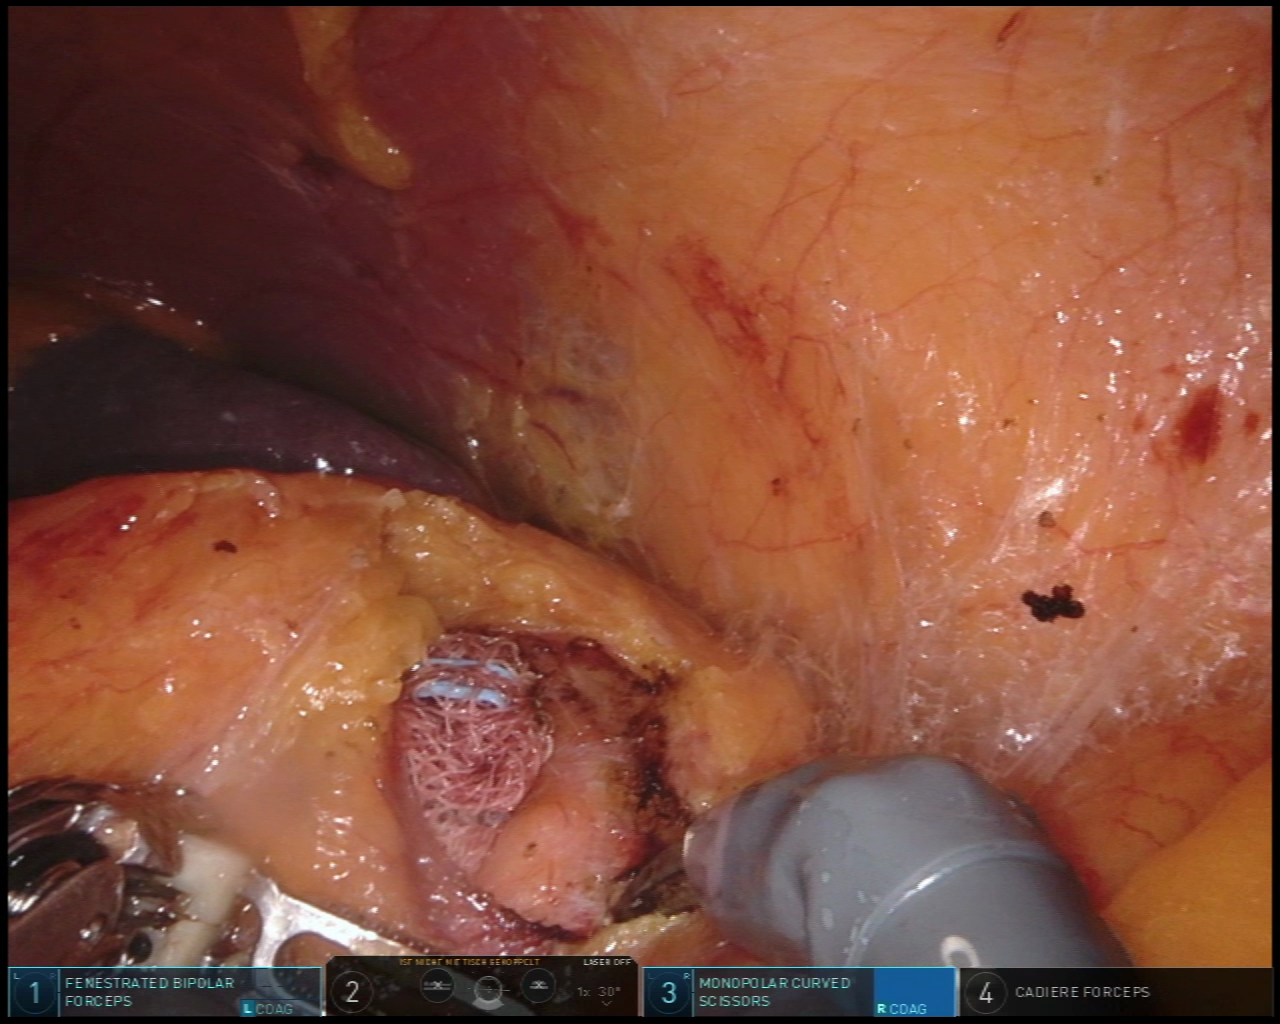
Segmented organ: spleen
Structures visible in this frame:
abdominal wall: yes
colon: no
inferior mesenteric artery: no
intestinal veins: no
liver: no
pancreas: no
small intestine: no
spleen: yes
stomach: no
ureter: no
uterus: no
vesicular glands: no